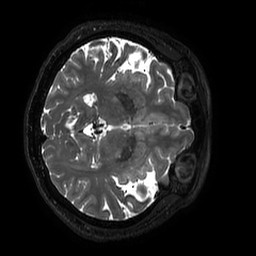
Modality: T2w
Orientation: axial
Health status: ill
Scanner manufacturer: philips
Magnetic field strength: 3 T
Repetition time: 2.5 s
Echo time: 0.331 s